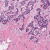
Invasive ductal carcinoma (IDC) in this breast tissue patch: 1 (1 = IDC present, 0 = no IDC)